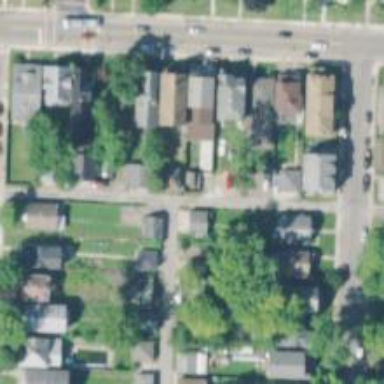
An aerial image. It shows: Alleyway designated as service road.